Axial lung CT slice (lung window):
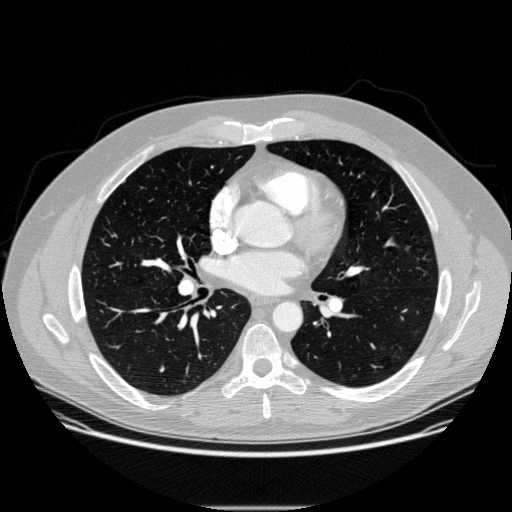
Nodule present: no